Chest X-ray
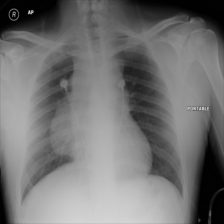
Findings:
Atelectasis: negative
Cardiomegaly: negative
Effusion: negative
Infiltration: negative
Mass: negative
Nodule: negative
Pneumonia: negative
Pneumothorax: negative
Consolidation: negative
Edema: negative
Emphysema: negative
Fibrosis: negative
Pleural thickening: negative
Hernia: negative